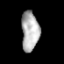
Tissue: prostate
Cell type: Epithelial cells
Senescence score: 0.2078
Nuclear area (px): 686
Mean DAPI intensity: 175.71